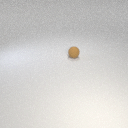
small brown rubber sphere